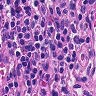
Metastatic tissue present: no